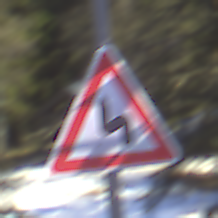
Verkehrszeichen: DoppelkurveZunaechstLinks
Umgebung: Outdoor, Nature
Tageszeit: MorningAfternoon
Wetter: Clear
Licht: Natural
Jahreszeit: Winter
Kontrast: HighContrast